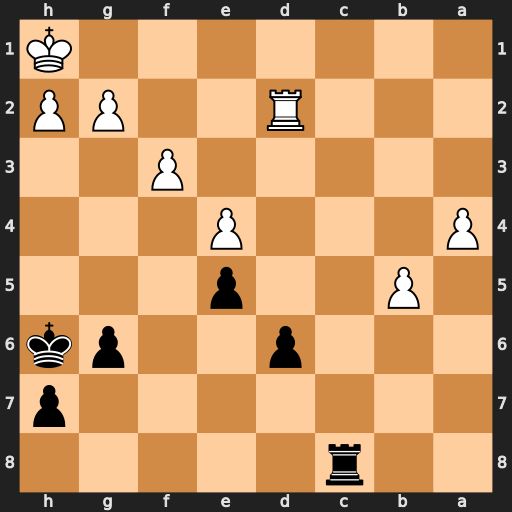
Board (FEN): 2r5/7p/3p2pk/1P2p3/P3P3/5P2/3R2PP/7K
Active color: b
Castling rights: -
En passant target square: -
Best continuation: Rc1+ Rd1 Rxd1#